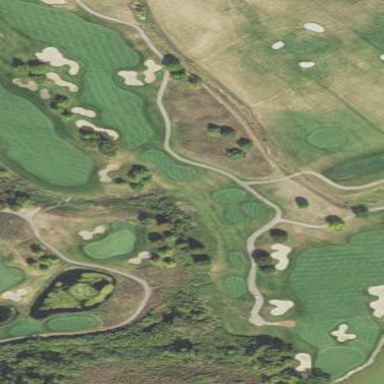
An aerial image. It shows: Area with grass used as rough in golf course.